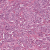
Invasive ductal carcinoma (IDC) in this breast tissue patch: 1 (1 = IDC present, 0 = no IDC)